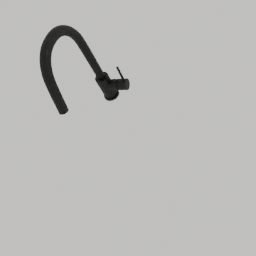
Label: appliances